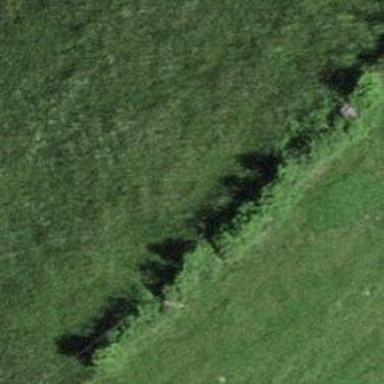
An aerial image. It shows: Hedge acting as barrier.